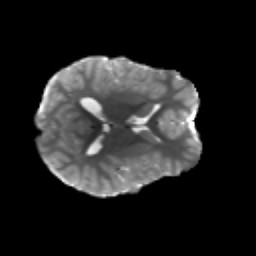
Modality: T2w
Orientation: axial
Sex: male
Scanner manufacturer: siemens
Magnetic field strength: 3 T
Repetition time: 5 s
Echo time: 0.071 s